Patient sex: F
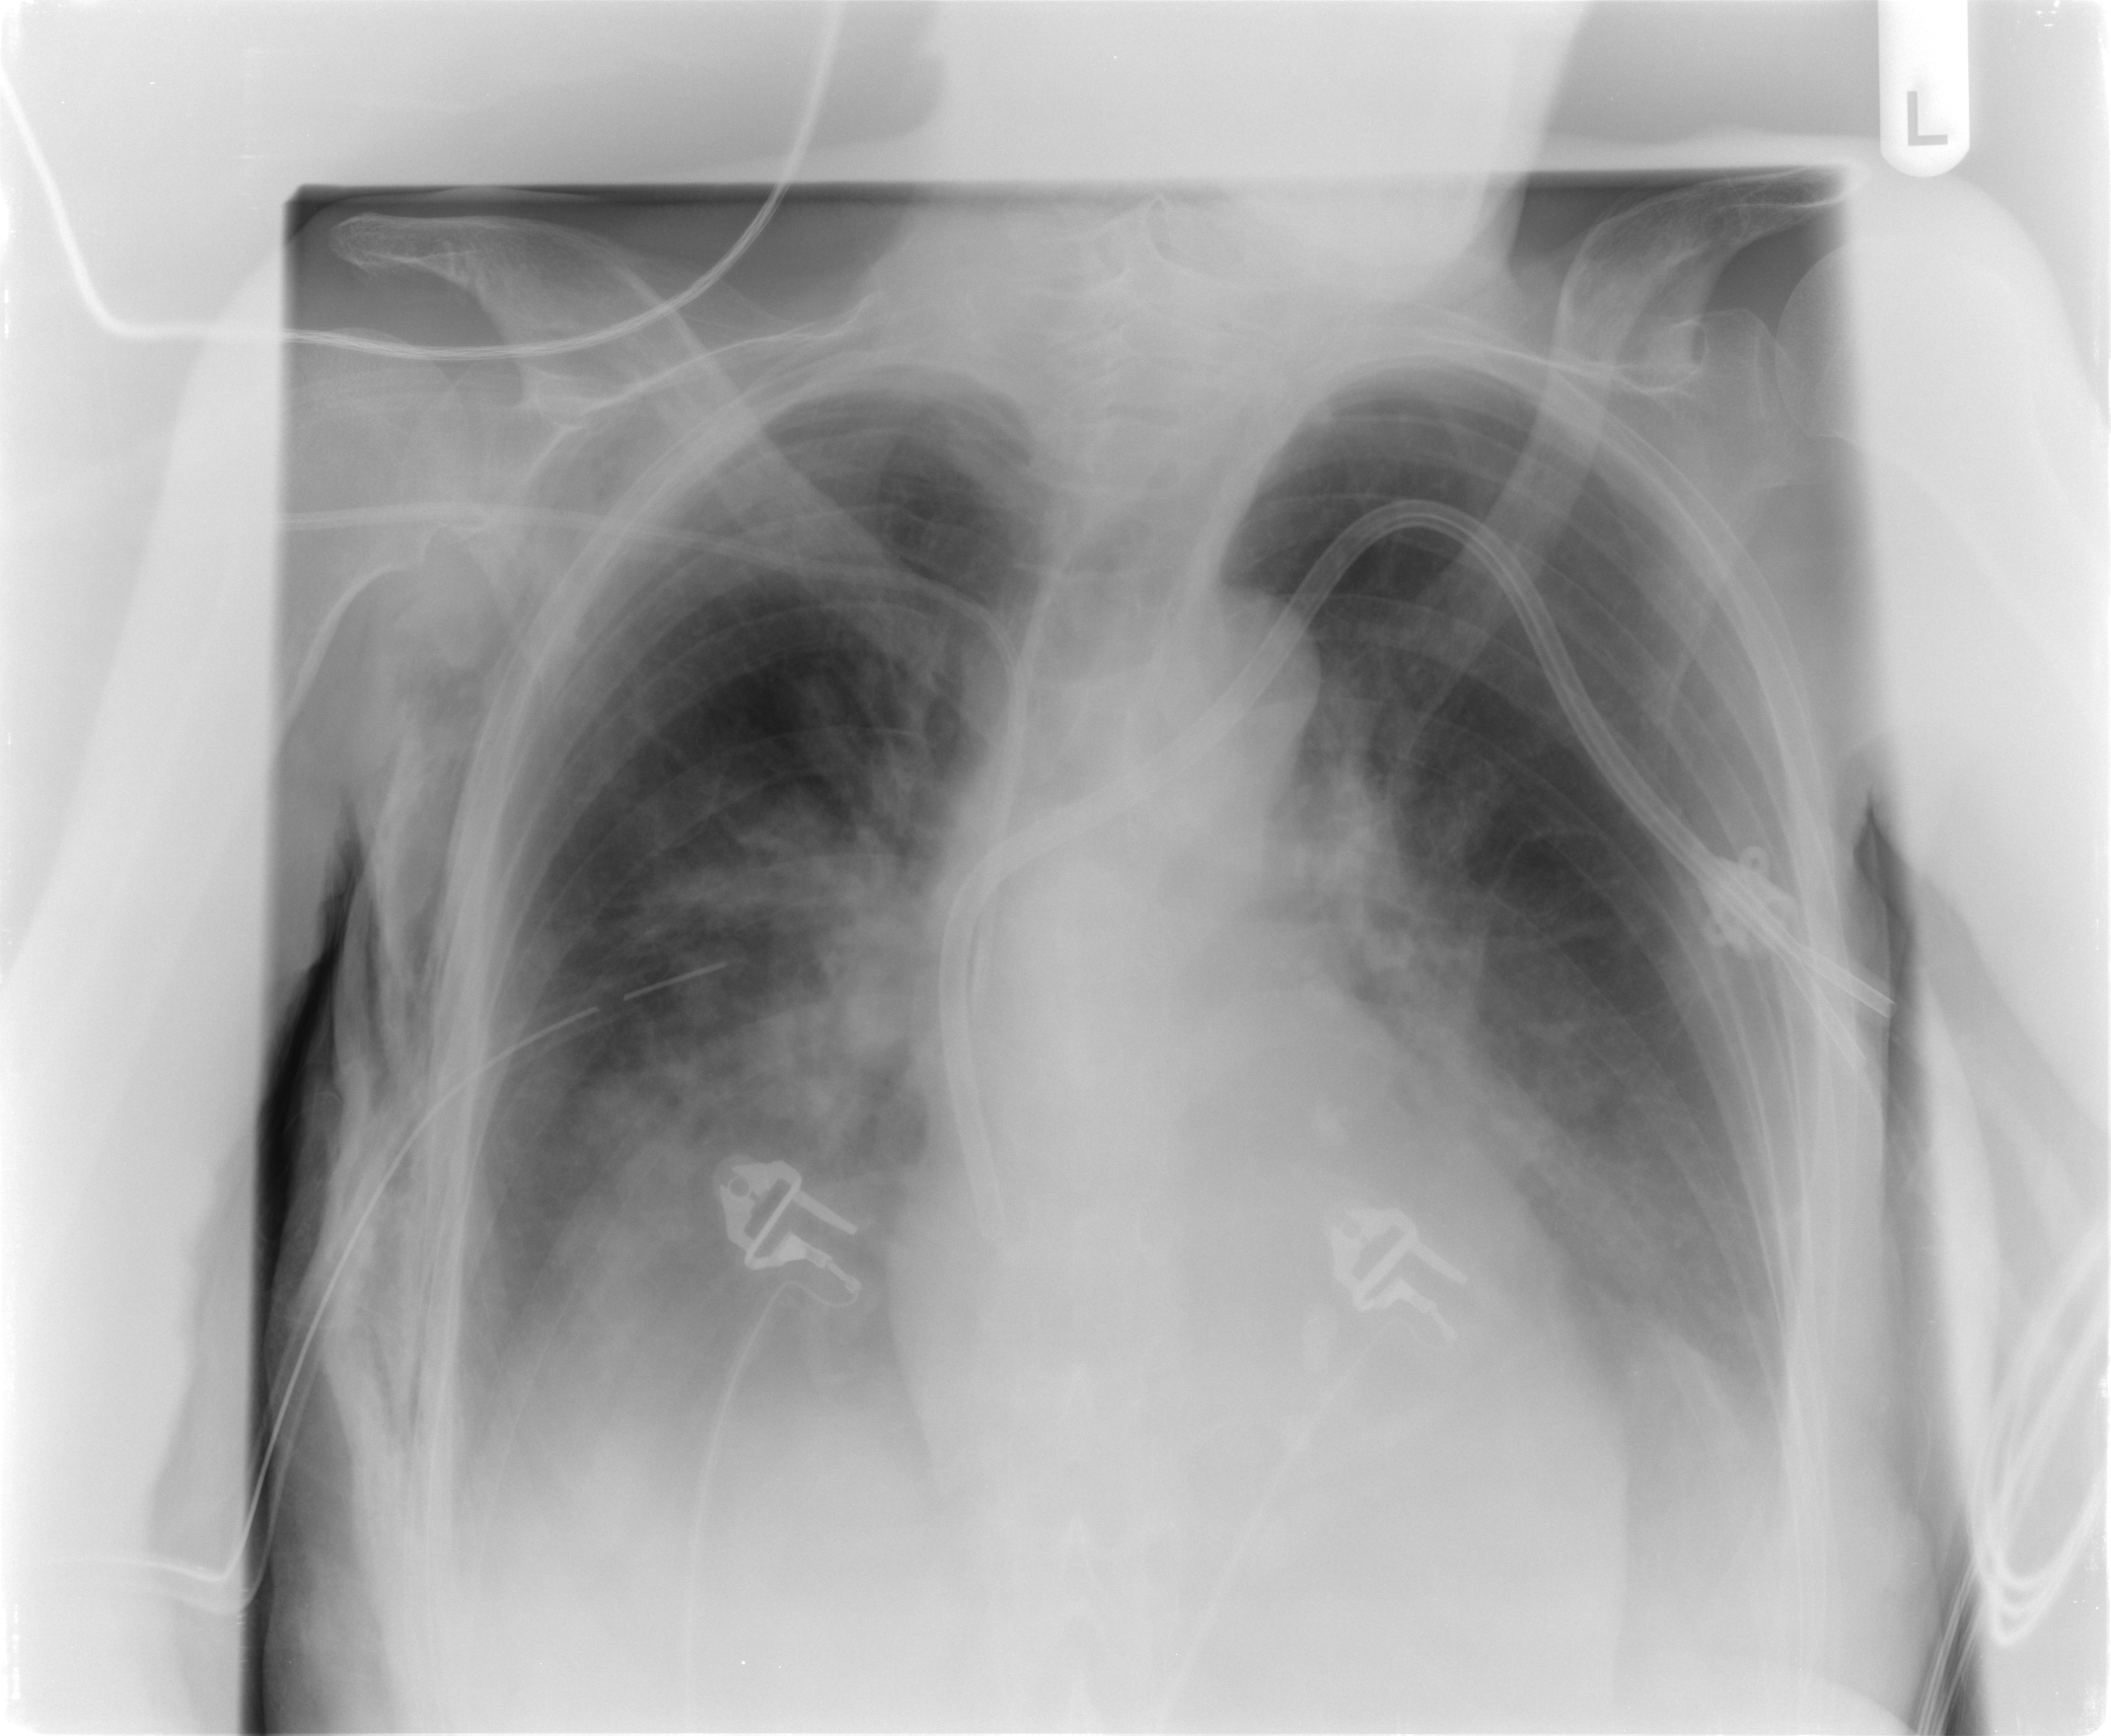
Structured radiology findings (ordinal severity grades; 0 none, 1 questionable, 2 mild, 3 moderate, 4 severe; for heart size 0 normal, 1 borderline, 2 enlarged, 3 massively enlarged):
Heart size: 0
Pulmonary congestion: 0
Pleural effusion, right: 2
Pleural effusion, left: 2
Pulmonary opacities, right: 2
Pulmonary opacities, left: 1
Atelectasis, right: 2
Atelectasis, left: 2